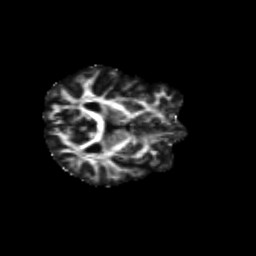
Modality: FA
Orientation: axial
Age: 64
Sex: female
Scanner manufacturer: siemens
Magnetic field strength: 3 T
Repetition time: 4.71 s
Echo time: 0.0906 s